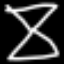
Label: hourglass